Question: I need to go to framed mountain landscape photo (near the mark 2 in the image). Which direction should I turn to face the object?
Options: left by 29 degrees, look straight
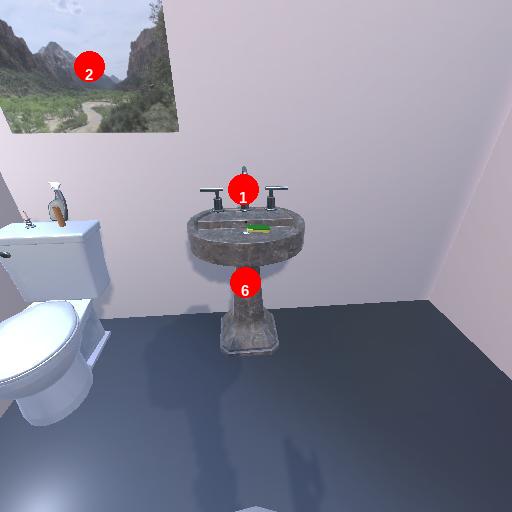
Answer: left by 29 degrees